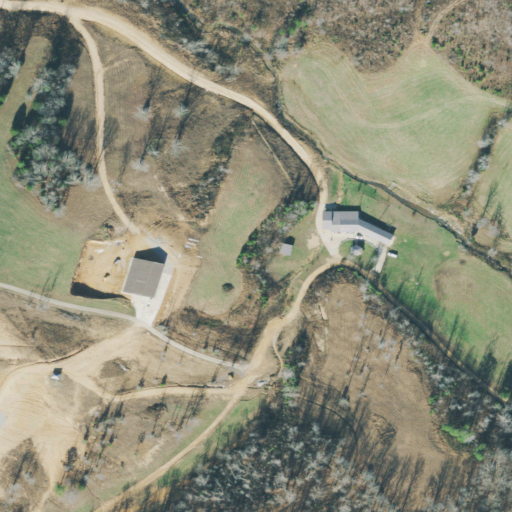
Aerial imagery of valley in Tennessee named Bryson Hollow containing pasture, shrub, deciduous forest, grassland, mixed forest, barren land, evergreen forest, and medium intensity development